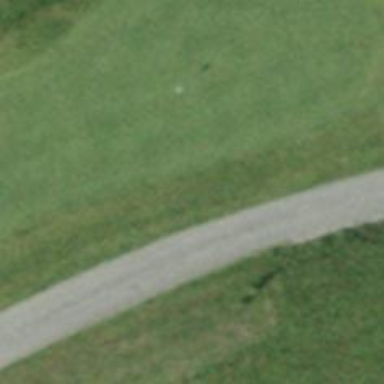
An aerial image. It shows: Designated golf cart path along grade1 service road.